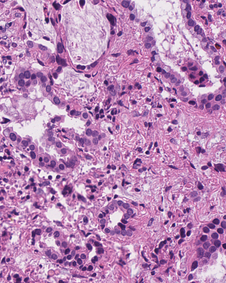
Tumor epithelial tissue: yes
Tumor-associated stroma tissue: yes
Normal tissue: no